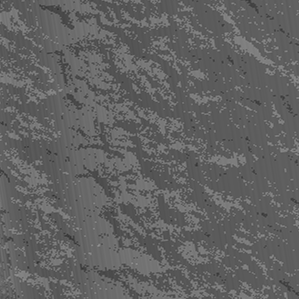
Label: frost